Interaction volume radius: 10 \u00c5
Interaction volume height: 30 \u00c5
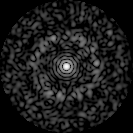
Disorder parameter: 0.8202